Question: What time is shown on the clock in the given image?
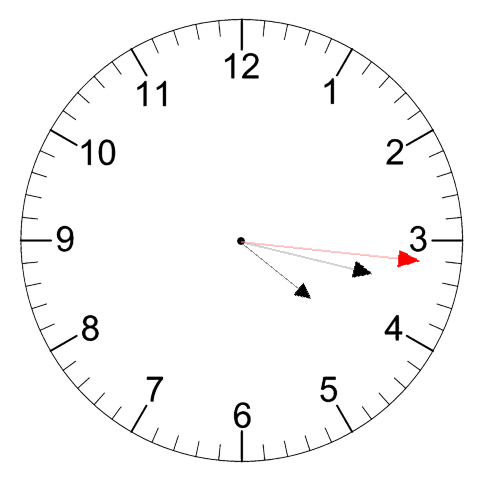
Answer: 04:17:16